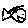
Label: fish